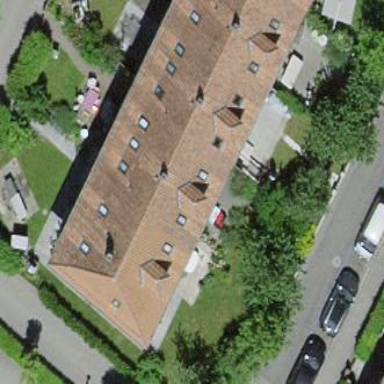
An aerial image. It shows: Residential building with gabled roof made of maroon roof tiles. The roof is oriented across the building.